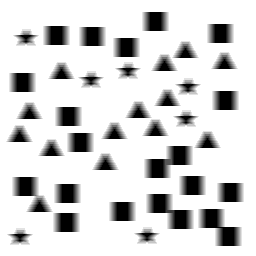
Squares: 21
Triangles: 14
Stars: 7
Total shapes: 42